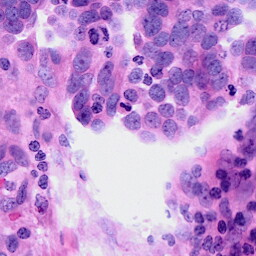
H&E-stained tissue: Ovarian